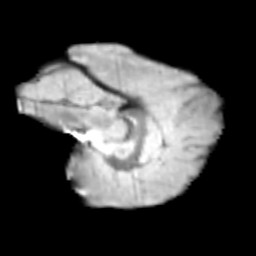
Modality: T2w
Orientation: sagittal
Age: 9
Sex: female
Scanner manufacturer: siemens
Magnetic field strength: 3 T
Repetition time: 3.8 s
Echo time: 0.07 s